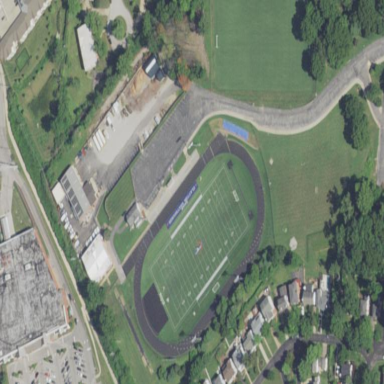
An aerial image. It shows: American football pitch with artificial turf.